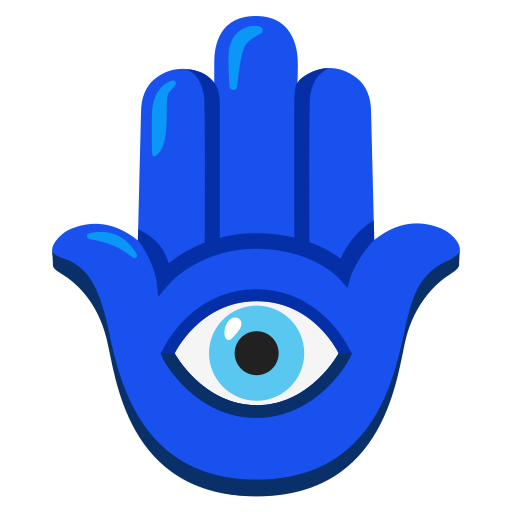
Emoji: 🪬